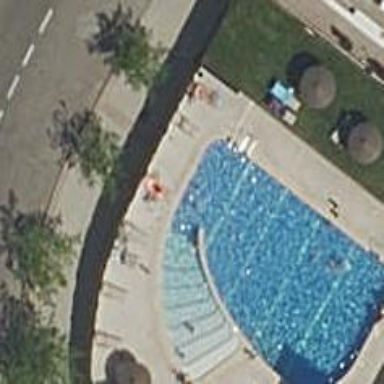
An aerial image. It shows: Swimming pool located in leisure land.